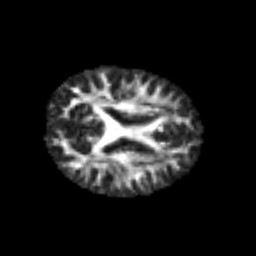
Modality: FA
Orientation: axial
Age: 25
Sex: male
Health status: healthy